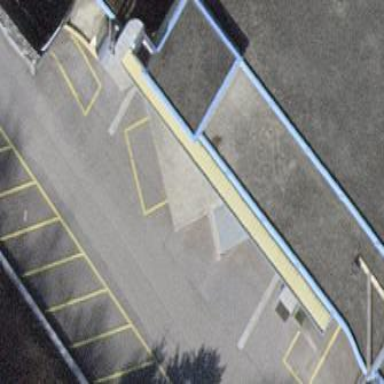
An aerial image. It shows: View of roof of building.